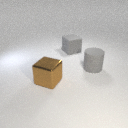
large gray rubber cylinder to the right of large brown metal cube